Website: apple
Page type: cart
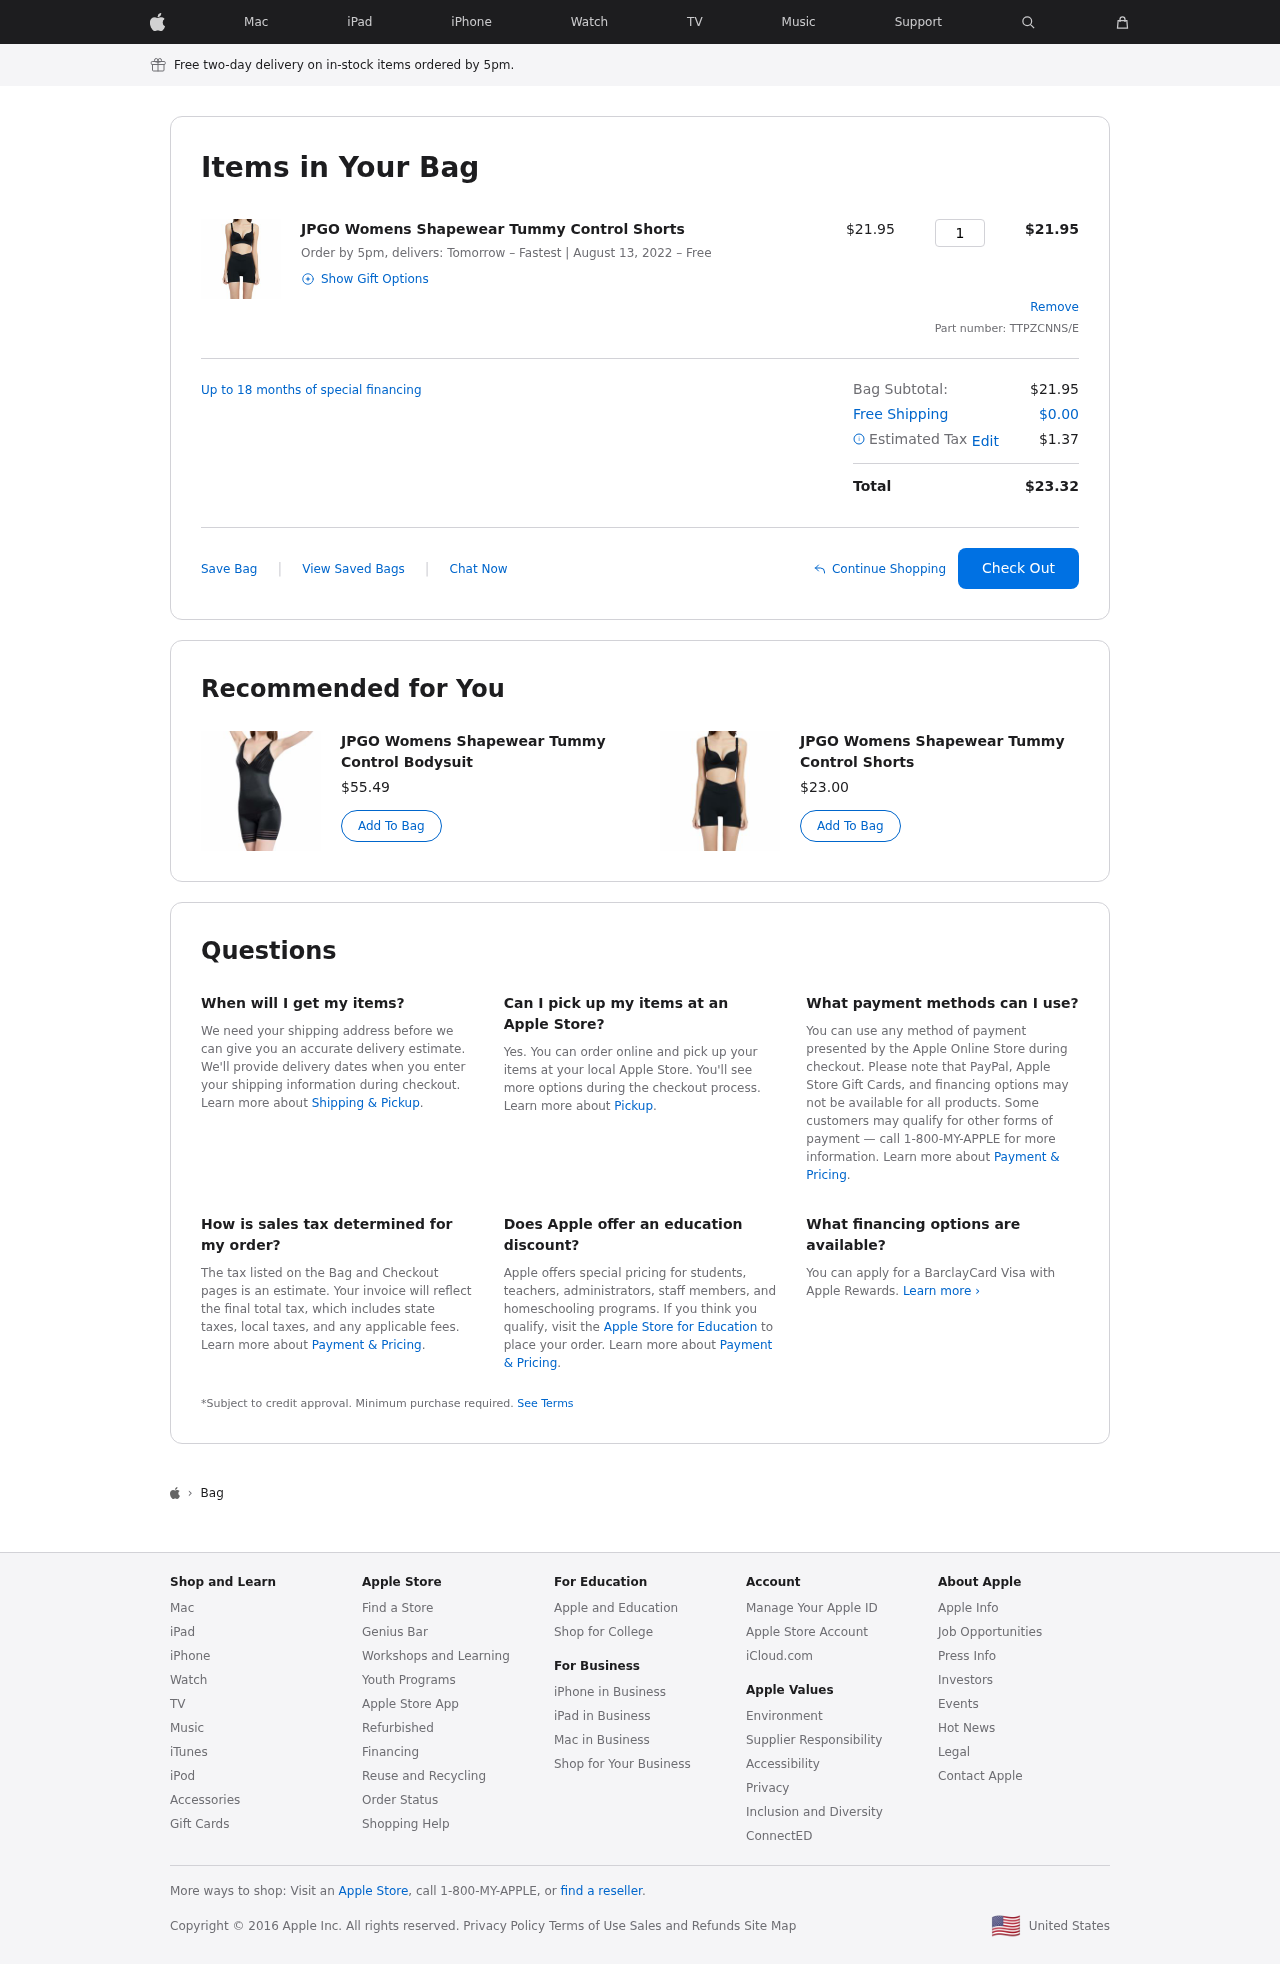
Product elements: key: PRODUCT1_NAME
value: JPGO Womens Shapewear Tummy Control Shorts
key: PRODUCT1_PRICE
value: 21.95
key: PRODUCT1_QUANTITY
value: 1
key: PRODUCT2_NAME
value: JPGO Womens Shapewear Tummy Control Bodysuit
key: PRODUCT2_PRICE
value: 55.49
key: PRODUCT3_NAME
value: JPGO Womens Shapewear Tummy Control Shorts
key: PRODUCT3_PRICE
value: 23
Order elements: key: ORDER_DELIVERY_DATE
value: August 13, 2022
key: ORDER_SUBTOTAL
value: $21.95
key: ORDER_ID
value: TTPZCNNS/E
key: ORDER_SHIPPING_COST
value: $0.00
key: ORDER_TAX
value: $1.37
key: ORDER_TOTAL
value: $23.32